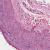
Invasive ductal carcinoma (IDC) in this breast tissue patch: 0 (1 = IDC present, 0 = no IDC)